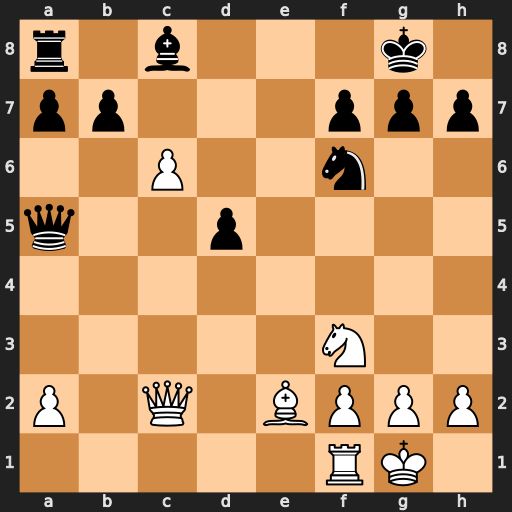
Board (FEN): r1b3k1/pp3ppp/2P2n2/q2p4/8/5N2/P1Q1BPPP/5RK1
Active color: w
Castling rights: -
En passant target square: -
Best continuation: cxb7 Bxb7 Rb1 Bc8 Qc6